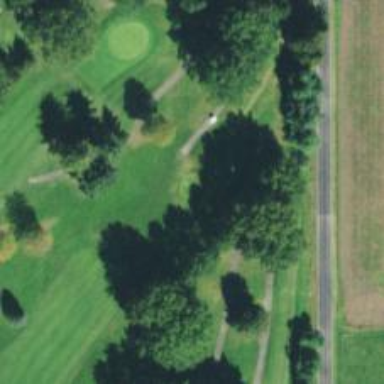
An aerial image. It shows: Grass area designated as golf tee.